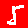
Digit: 5